Question: I'm using the product variations to display numerous dropdowns. I need to hook into the dropdowns to extract the selected values from each dropdown when they change so I can then feed them to a calculator function that will return the price. Does anyone know how to accomplish this task?
Here is a screen shot:

I've added a screen shot to show a sample product. Please note there are approximately 40 widths, 120 lengths, 50 substrates and multiple margins, uv coatings and canvas stretchings. This is way too many combinations for WC to handle, not to mention the price updates required. All these values need to update 4 different quantity group prices when changed. I found some simple price update code but now I need to feed the 6 parameters to my own pricing calculator to create the 4 prices.
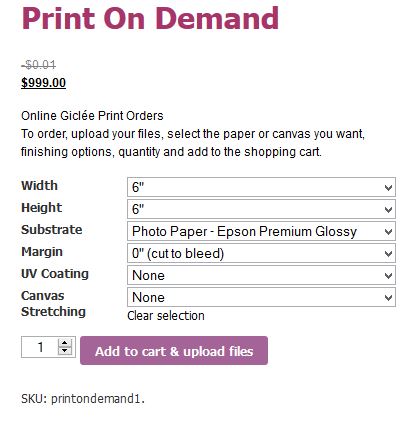
Answer: When a variation is found it triggers the custom JS event "found_variation". You can run scripts on that event like so:
'''
$( '.variations_form' ).on( 'found_variation', function( event, variation ) {
console.log( variation );
});
'''